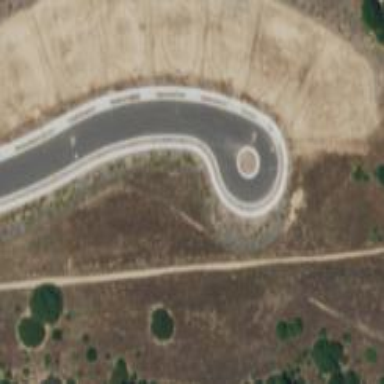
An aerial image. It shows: Turning loop on the road.